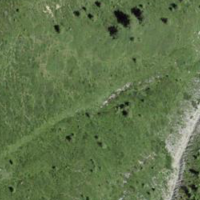
EUNIS habitat code: 26
Species observed at this site:
Fragaria vesca